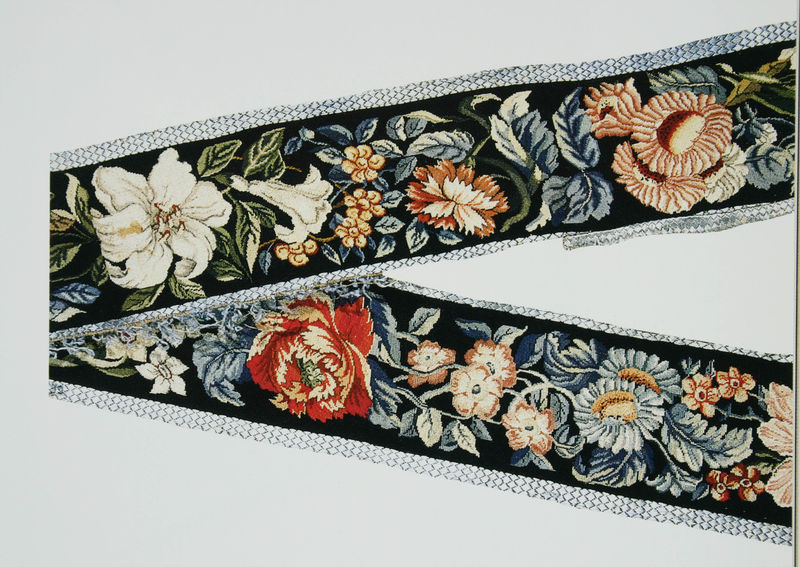
Titel: Bestickte Bordüre (Blumengirlande auf schwarzem Grund)
Standort: St. Petersburg
Institution: Schloss Pawlowsk
Schlagwörter: blau, blätter, weiß, frauen, gelb, grün, blume, blumen, braun, damen, grau, hintergrund, orange, schmuck, schwarz, blüte, blüten, gürtel, rose, rosen, rot, schal, tuch, mode, muster, ornament, schleife, band, kleidung, lang, rahmen, spitze, stirnband, zweige, gitter, kirche, bestickt, reich, stickerei, stoff, saum, verbindung, blatt, pflanzen, borte, rosa, seide, ranken, schärpe, japan, tüll, weis, haarband, rand, papst, bordüre, gefaltet, gobelin, detail, schmal, floral, faden, pfingstrose, foto, fotografie, photographie, kante, tulpe, hässlich, accessoire, scherpe, geschenk, gewirkt, lilie, nelke, ranke, photo, verziert, tracht, diagonal, blumenornament, armband, verwelkt, farbfoto, gestickt, zier, nelken, lilien, vergissmeinnicht, gewebe, filigran, textil, gänseblümchen, fleurs, ornamentik, baumwolle, gewebt, garn, netz, verziehrt, blühten, broderie, folklore, gehäkelt, edelweiß, dahlie, aster, sonnenblumen, geknüpft, genäht, tapisserie, damenmode, kyoto, textilie, gewoben, rott, gebügelt, staubfäden, bandweberei, etulp, getufftet, oange, schwarzgrundig, sickerei, stoffsaum, zierborte, schwarzz, ser, haagerbutte, pflanzenschmuck, gestckt, banderole